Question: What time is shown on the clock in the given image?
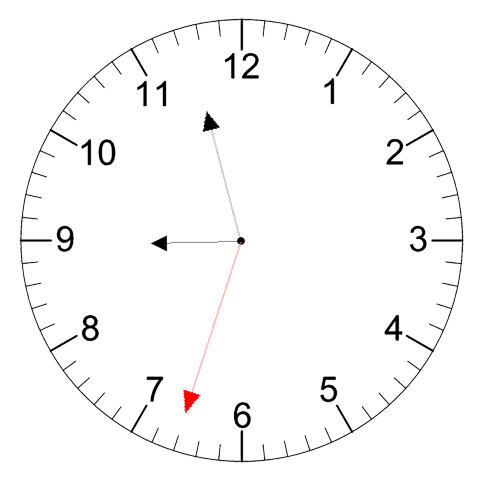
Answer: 08:57:33